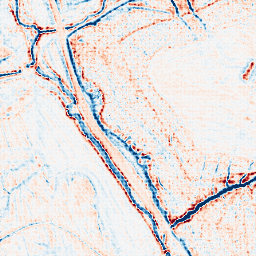
Category: classical
Decomposition family: gaussian_anisotropic
Decomposition parameters: sigma_x: 2
sigma_y: 2
Upsampling method: sinc_hamming
Upsampling parameters: scale: 8
kernel_size: 8
Upsampling scale: 8